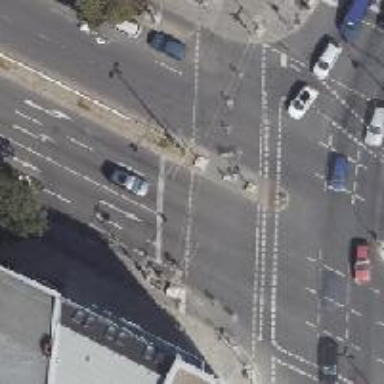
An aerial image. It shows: Footway tunnel.